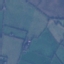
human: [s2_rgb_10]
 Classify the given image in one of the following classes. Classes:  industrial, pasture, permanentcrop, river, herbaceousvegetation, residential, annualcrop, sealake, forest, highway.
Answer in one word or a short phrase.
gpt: Pasture